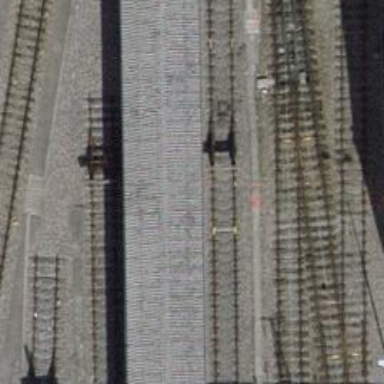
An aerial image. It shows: Railway yard with one track.